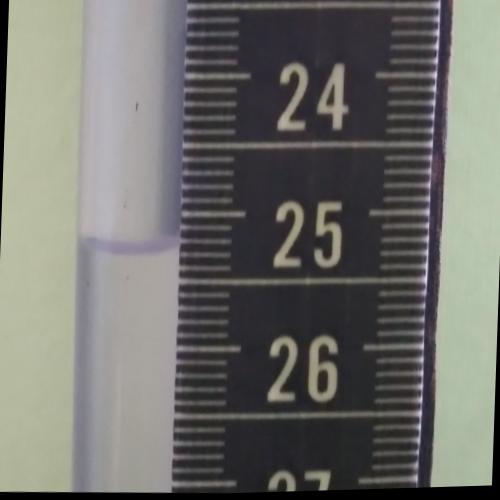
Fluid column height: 25.3 cm